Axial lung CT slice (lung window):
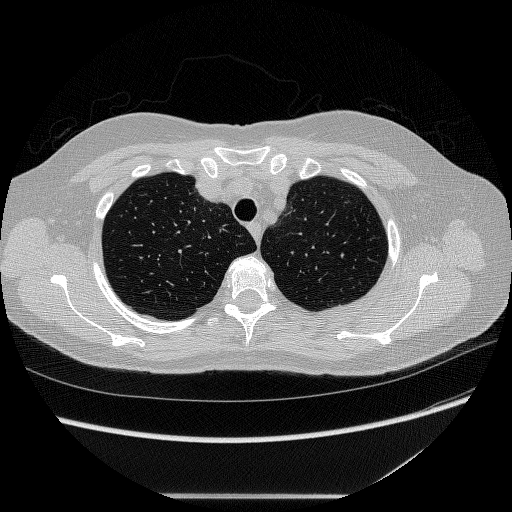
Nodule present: no